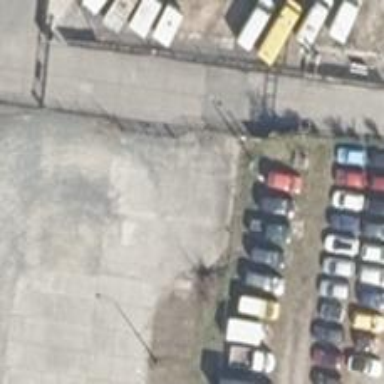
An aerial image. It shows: Parking aisle designated as service road.